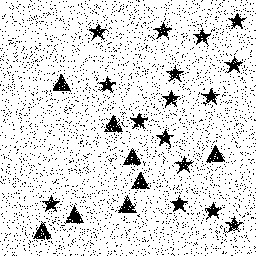
Squares: 0
Triangles: 8
Stars: 16
Total shapes: 24